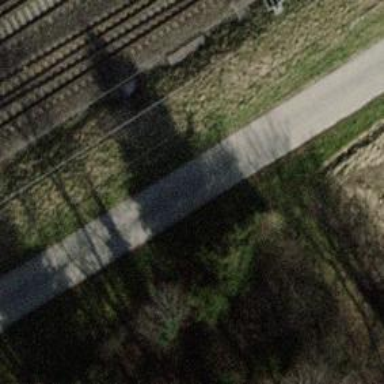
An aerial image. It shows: Concrete track with grade1 tracktype.